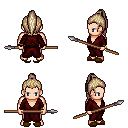
a pixel art fantasy rpg character, male body template, human, light skin, red robe, metal pants, white blonde long topknot hairstyle, bracelets, brown slippers, spear, four views (front, back, left, right), 2x2 character sprite sheet, small pixel art, hard edges, no anti-aliasing